Question: Basically, I want to make this graph look prettier. You can see there are areas of extreme overdraw. I could certainly abbreviate the names manually and shrink the font size, but I'd like some algorithm that pushes apart labels in overdrawn areas so their text is more readable. I think this must be a well studied problem, I just don't know what it's called.
Already implemented solutions in Python would be great, but I'll settle for descriptions of techniques that tend to work in practice.

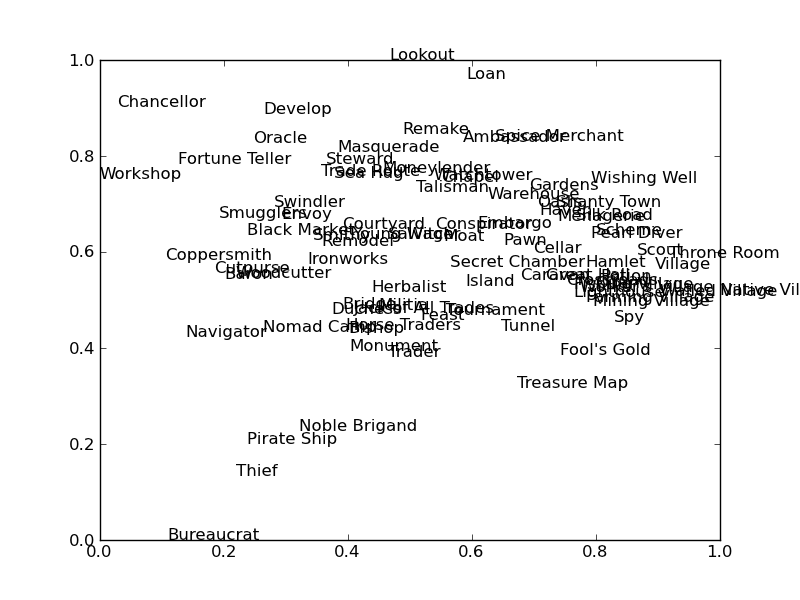
Answer: The algorithm from this paper should work:
M. Luboschik, H. Schumann and H. Cords. TVCG: IEEE Transactions on Visualization and Computer Graphics, 2008, 14, <PHONE>. DOI:<URL>